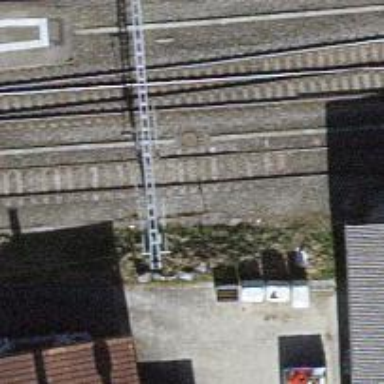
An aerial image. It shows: Railway yard.